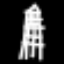
Label: The Eiffel Tower